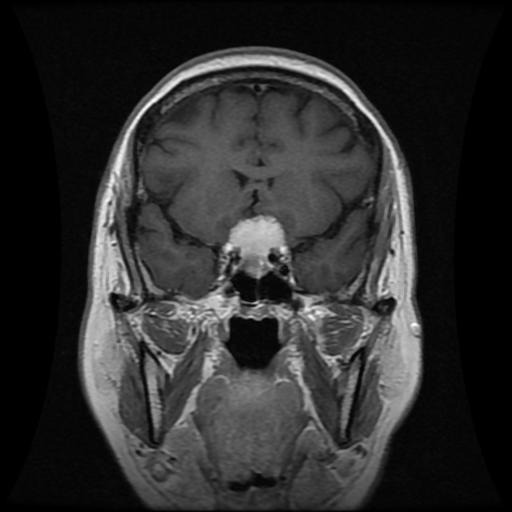
Label: pituitary